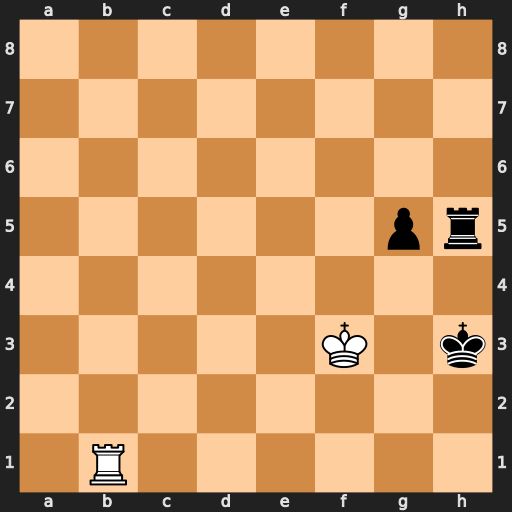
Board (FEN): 8/8/8/6pr/8/5K1k/8/1R6
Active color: w
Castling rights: -
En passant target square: -
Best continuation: Rh1#